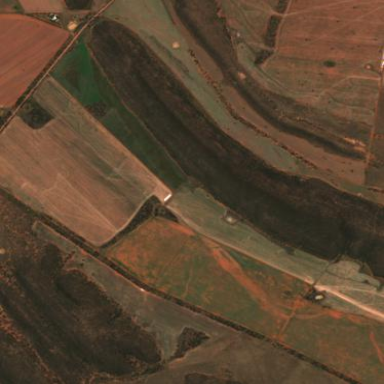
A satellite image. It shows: Farmland used for producing crops.